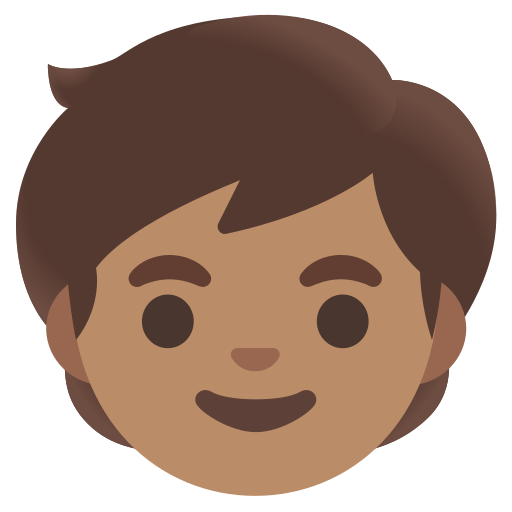
Emoji: 🧒🏽